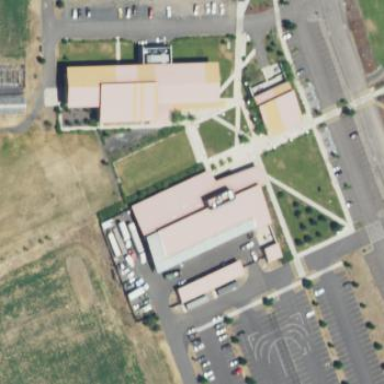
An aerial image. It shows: College building.